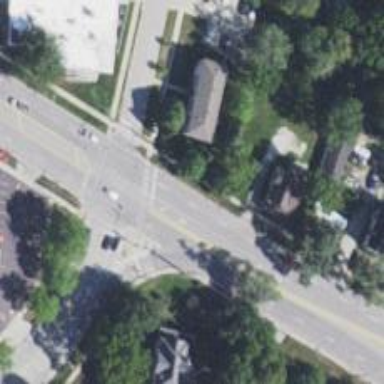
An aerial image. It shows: Footway that serves as traffic island.